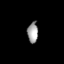
Tissue: lung
Cell type: Epithelial cells
Senescence score: 0.2248
Nuclear area (px): 214
Mean DAPI intensity: 159.262